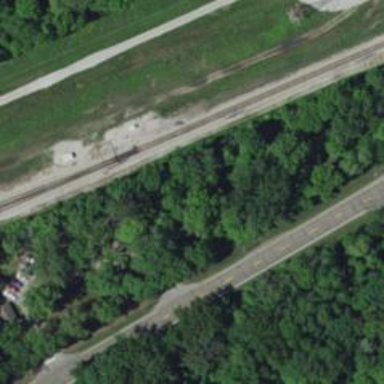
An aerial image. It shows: Railroad crossover.